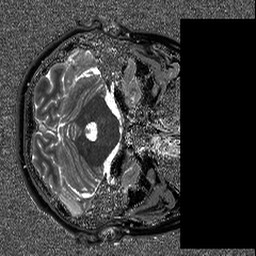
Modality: T1map
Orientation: axial
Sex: female